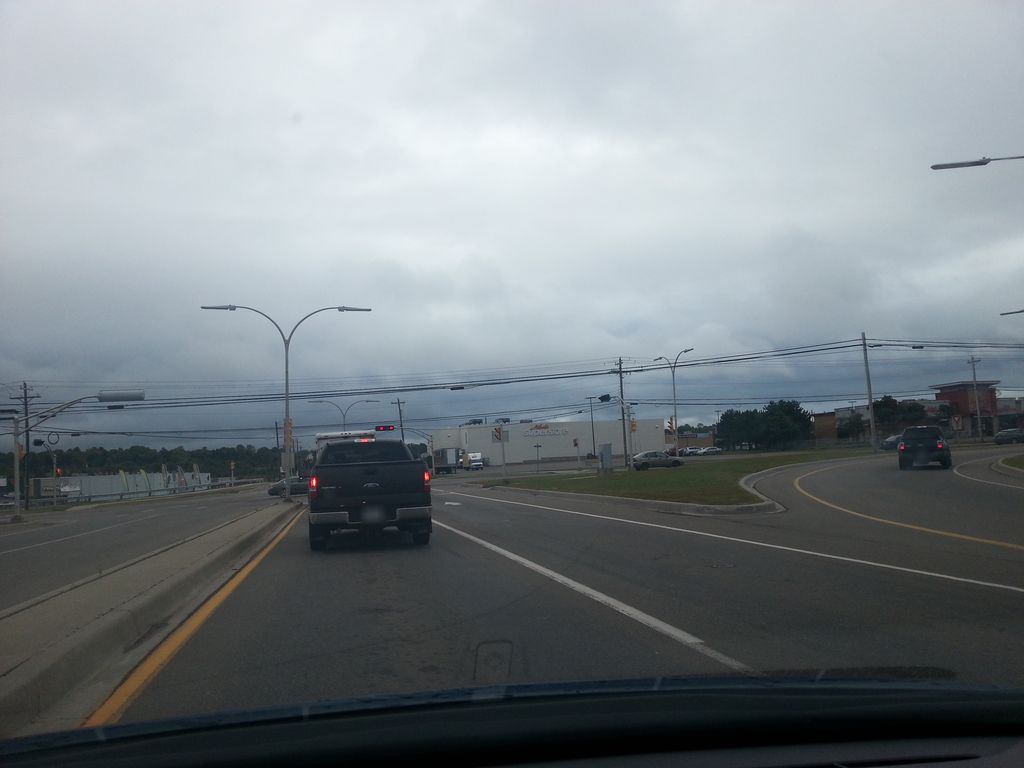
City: charlottetown